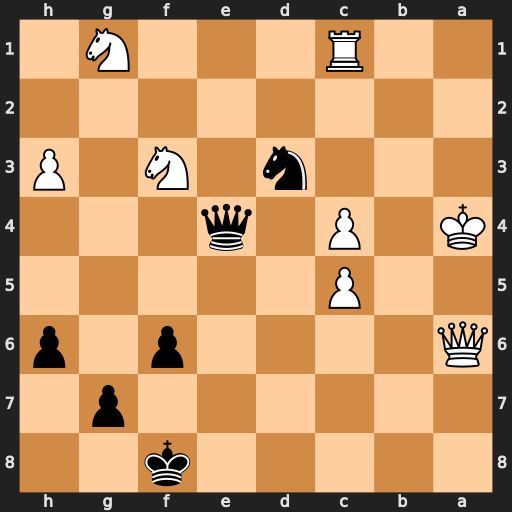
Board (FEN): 5k2/6p1/Q4p1p/2P5/K1P1q3/3n1N1P/8/2R3N1
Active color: b
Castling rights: -
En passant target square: -
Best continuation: Nxc5+ Kb5 Nxa6